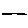
Label: line